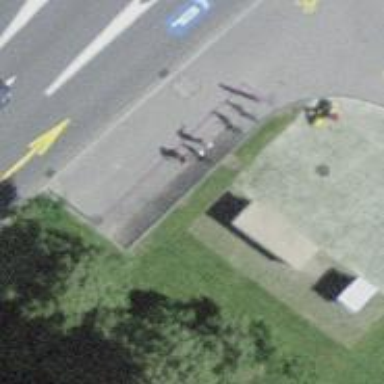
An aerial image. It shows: Bicycle rental facility.